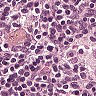
Metastatic tissue present: no